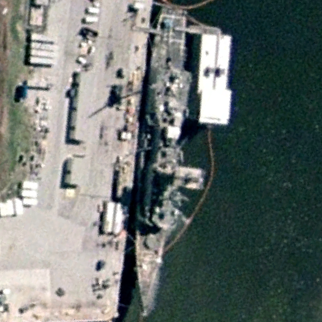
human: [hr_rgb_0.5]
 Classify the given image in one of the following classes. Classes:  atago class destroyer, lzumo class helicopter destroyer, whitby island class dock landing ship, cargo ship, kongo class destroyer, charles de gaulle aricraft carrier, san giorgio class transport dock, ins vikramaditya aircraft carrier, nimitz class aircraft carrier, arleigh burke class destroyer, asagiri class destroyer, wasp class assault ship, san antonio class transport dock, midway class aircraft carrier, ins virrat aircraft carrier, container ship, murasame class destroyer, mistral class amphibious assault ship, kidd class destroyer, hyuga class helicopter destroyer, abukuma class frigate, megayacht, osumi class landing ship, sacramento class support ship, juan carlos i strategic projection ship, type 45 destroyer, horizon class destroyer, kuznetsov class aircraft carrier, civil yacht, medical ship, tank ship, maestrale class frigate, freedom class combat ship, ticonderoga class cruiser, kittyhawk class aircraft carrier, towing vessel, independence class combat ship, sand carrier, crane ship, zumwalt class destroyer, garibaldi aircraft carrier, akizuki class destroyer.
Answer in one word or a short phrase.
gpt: Ticonderoga class cruiser